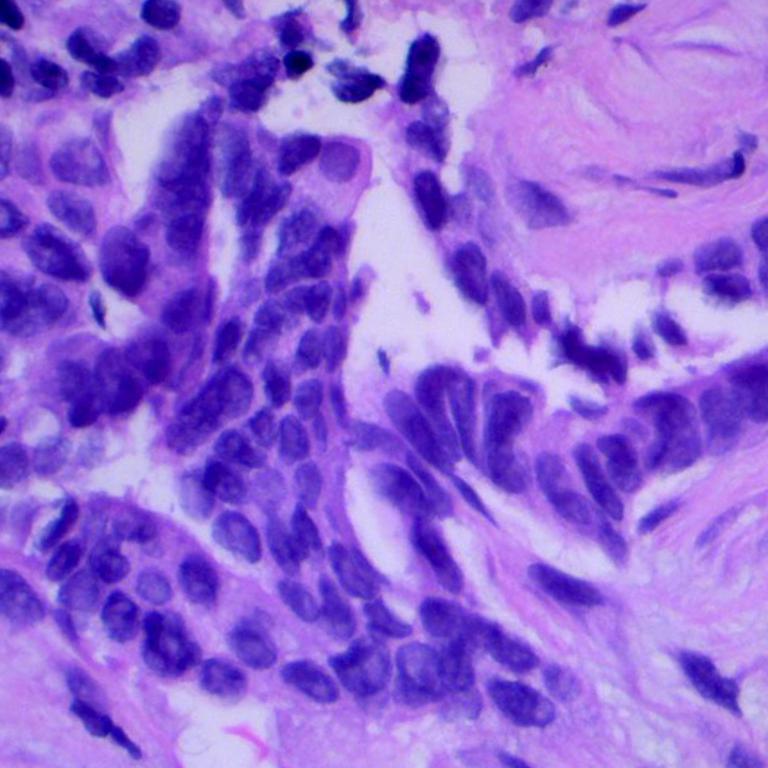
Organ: lung
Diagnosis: adenocarcinomas